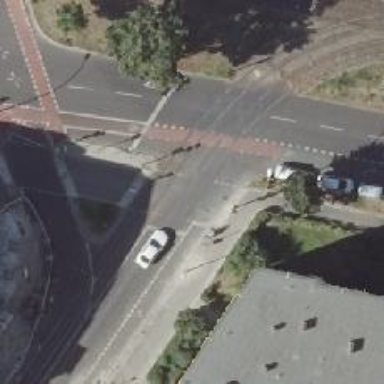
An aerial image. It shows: Tram crossing on the railway.